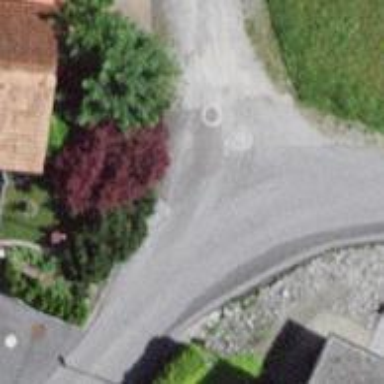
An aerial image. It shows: Asphalt road in residential area.